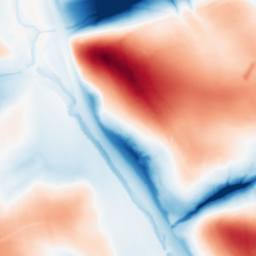
Category: classical
Decomposition family: gaussian_anisotropic
Decomposition parameters: sigma_x: 5
sigma_y: 50
Upsampling method: bilinear
Upsampling parameters: scale: 2
Upsampling scale: 2